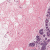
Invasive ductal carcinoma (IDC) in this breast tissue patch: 0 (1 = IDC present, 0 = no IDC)